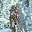
Label: 1